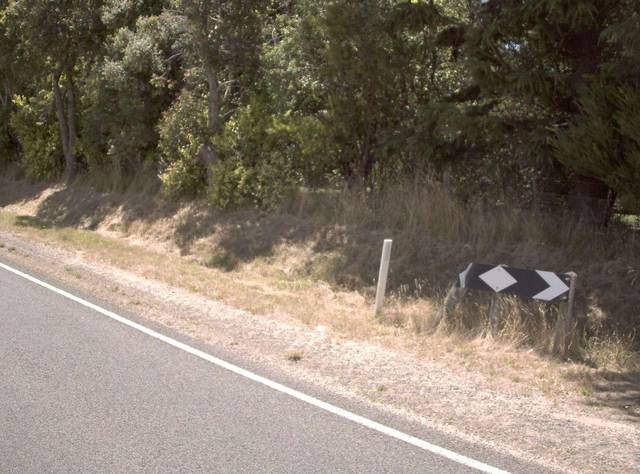
Region: Australia
Coordinates: -38.191, 145.927